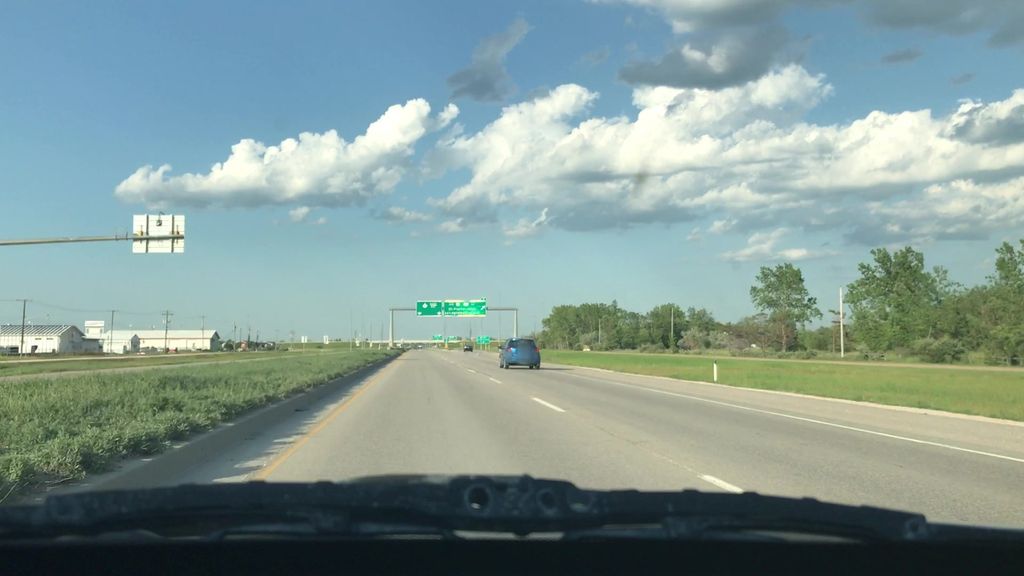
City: winnipeg